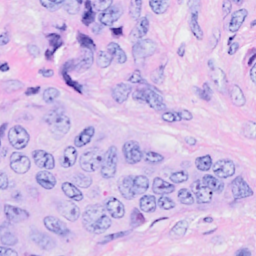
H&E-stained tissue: Breast